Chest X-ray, PA view. Patient: 58 years old, sex M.
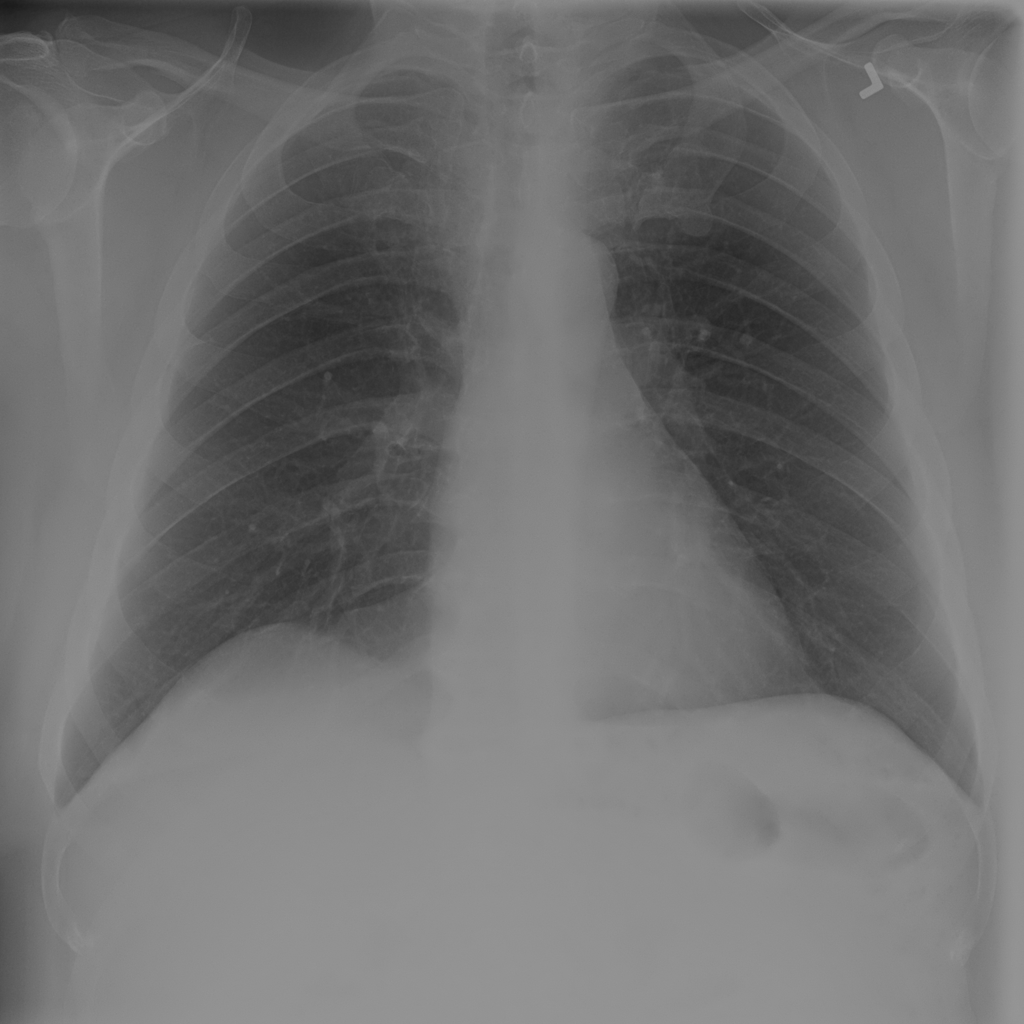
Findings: No Finding